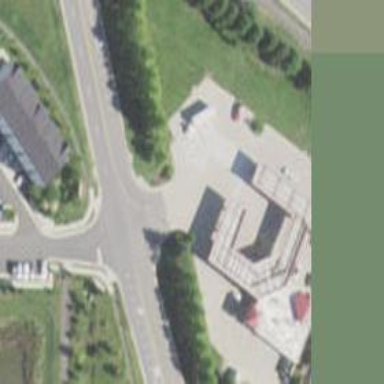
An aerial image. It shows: Convenience store inside building.